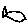
Label: fish